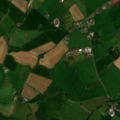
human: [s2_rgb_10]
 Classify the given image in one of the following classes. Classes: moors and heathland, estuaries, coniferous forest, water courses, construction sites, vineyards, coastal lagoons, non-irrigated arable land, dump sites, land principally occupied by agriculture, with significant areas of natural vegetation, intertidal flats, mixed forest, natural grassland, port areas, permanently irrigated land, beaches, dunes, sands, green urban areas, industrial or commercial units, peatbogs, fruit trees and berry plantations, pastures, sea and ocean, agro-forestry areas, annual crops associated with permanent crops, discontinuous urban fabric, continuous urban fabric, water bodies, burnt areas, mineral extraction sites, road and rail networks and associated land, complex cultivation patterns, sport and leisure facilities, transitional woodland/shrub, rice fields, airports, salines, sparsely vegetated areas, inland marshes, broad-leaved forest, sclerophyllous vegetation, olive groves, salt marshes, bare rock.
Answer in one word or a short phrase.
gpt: pastures